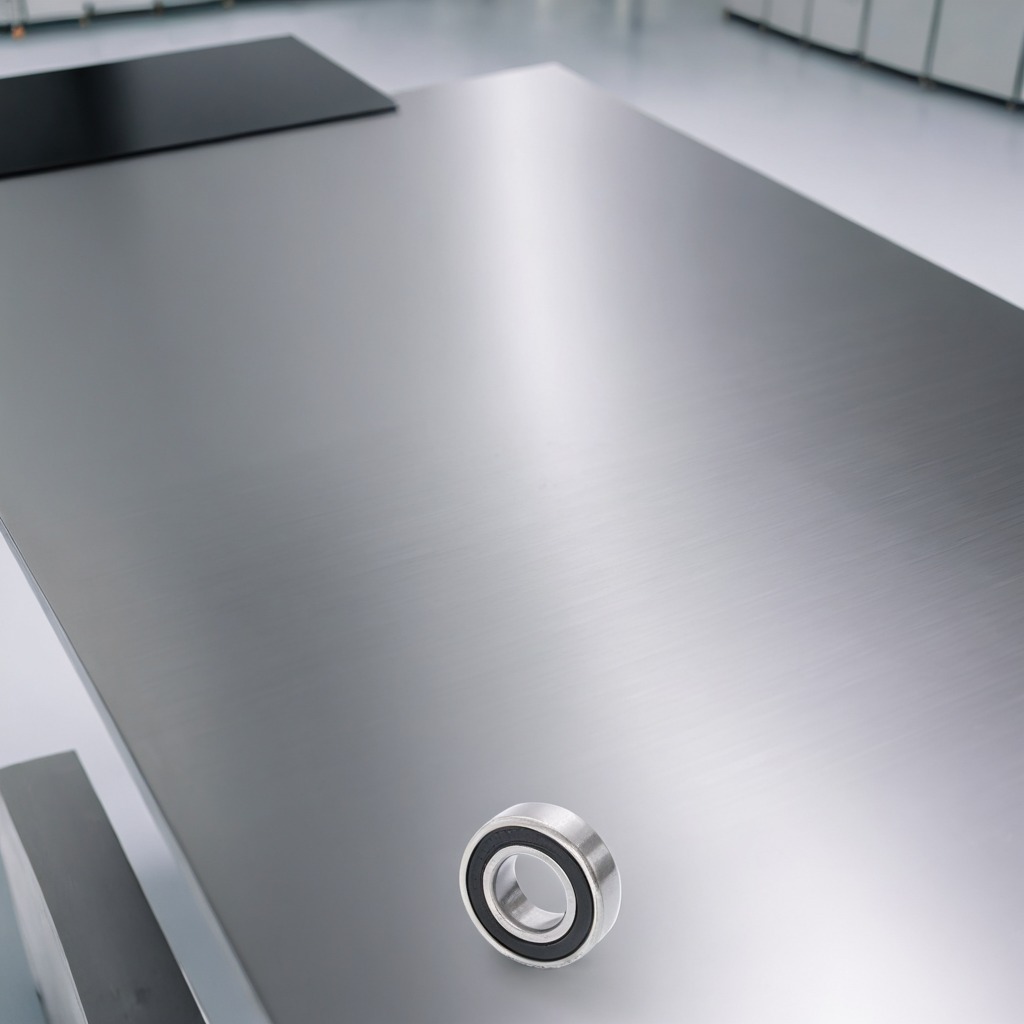
A metal ball bearing is lying on the stainless steel table in a high-end prototyping lab.